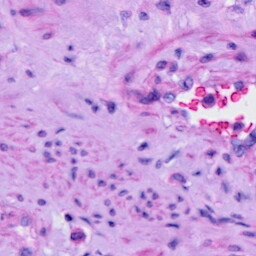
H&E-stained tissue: Cervix